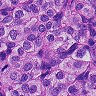
Metastatic tissue present: yes